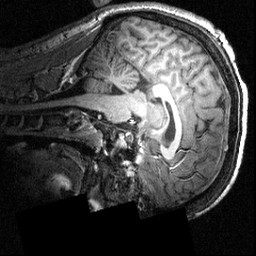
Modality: T1w
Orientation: sagittal
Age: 23
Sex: male
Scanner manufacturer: siemens
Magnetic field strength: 3.951 T
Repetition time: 1.5 s
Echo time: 0.00335 s